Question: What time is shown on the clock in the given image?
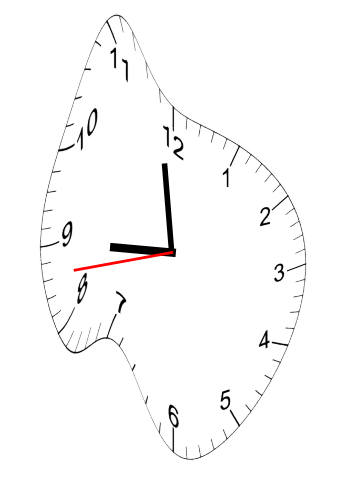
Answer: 08:58:43